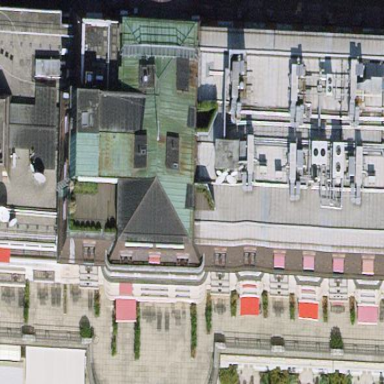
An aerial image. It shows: Hotel building with saltbox roof shape.